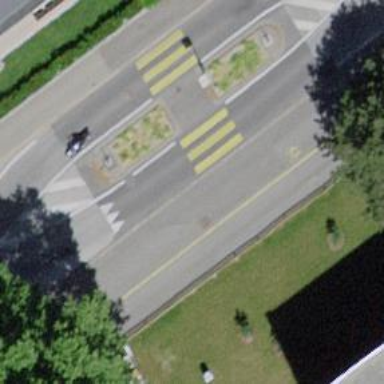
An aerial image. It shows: Kerb barrier.